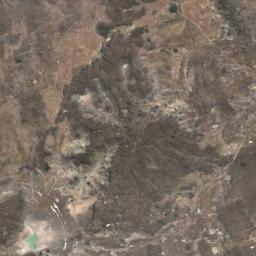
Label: desert